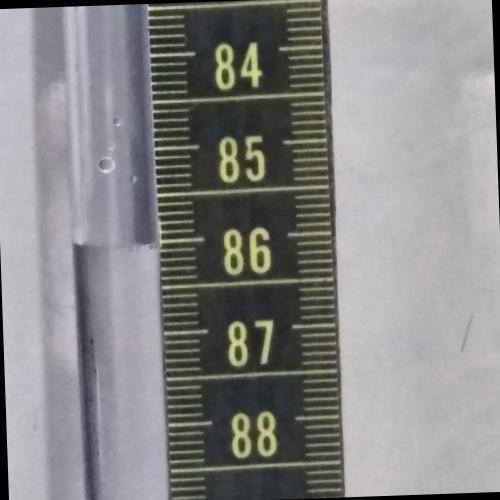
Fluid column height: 86.0 cm